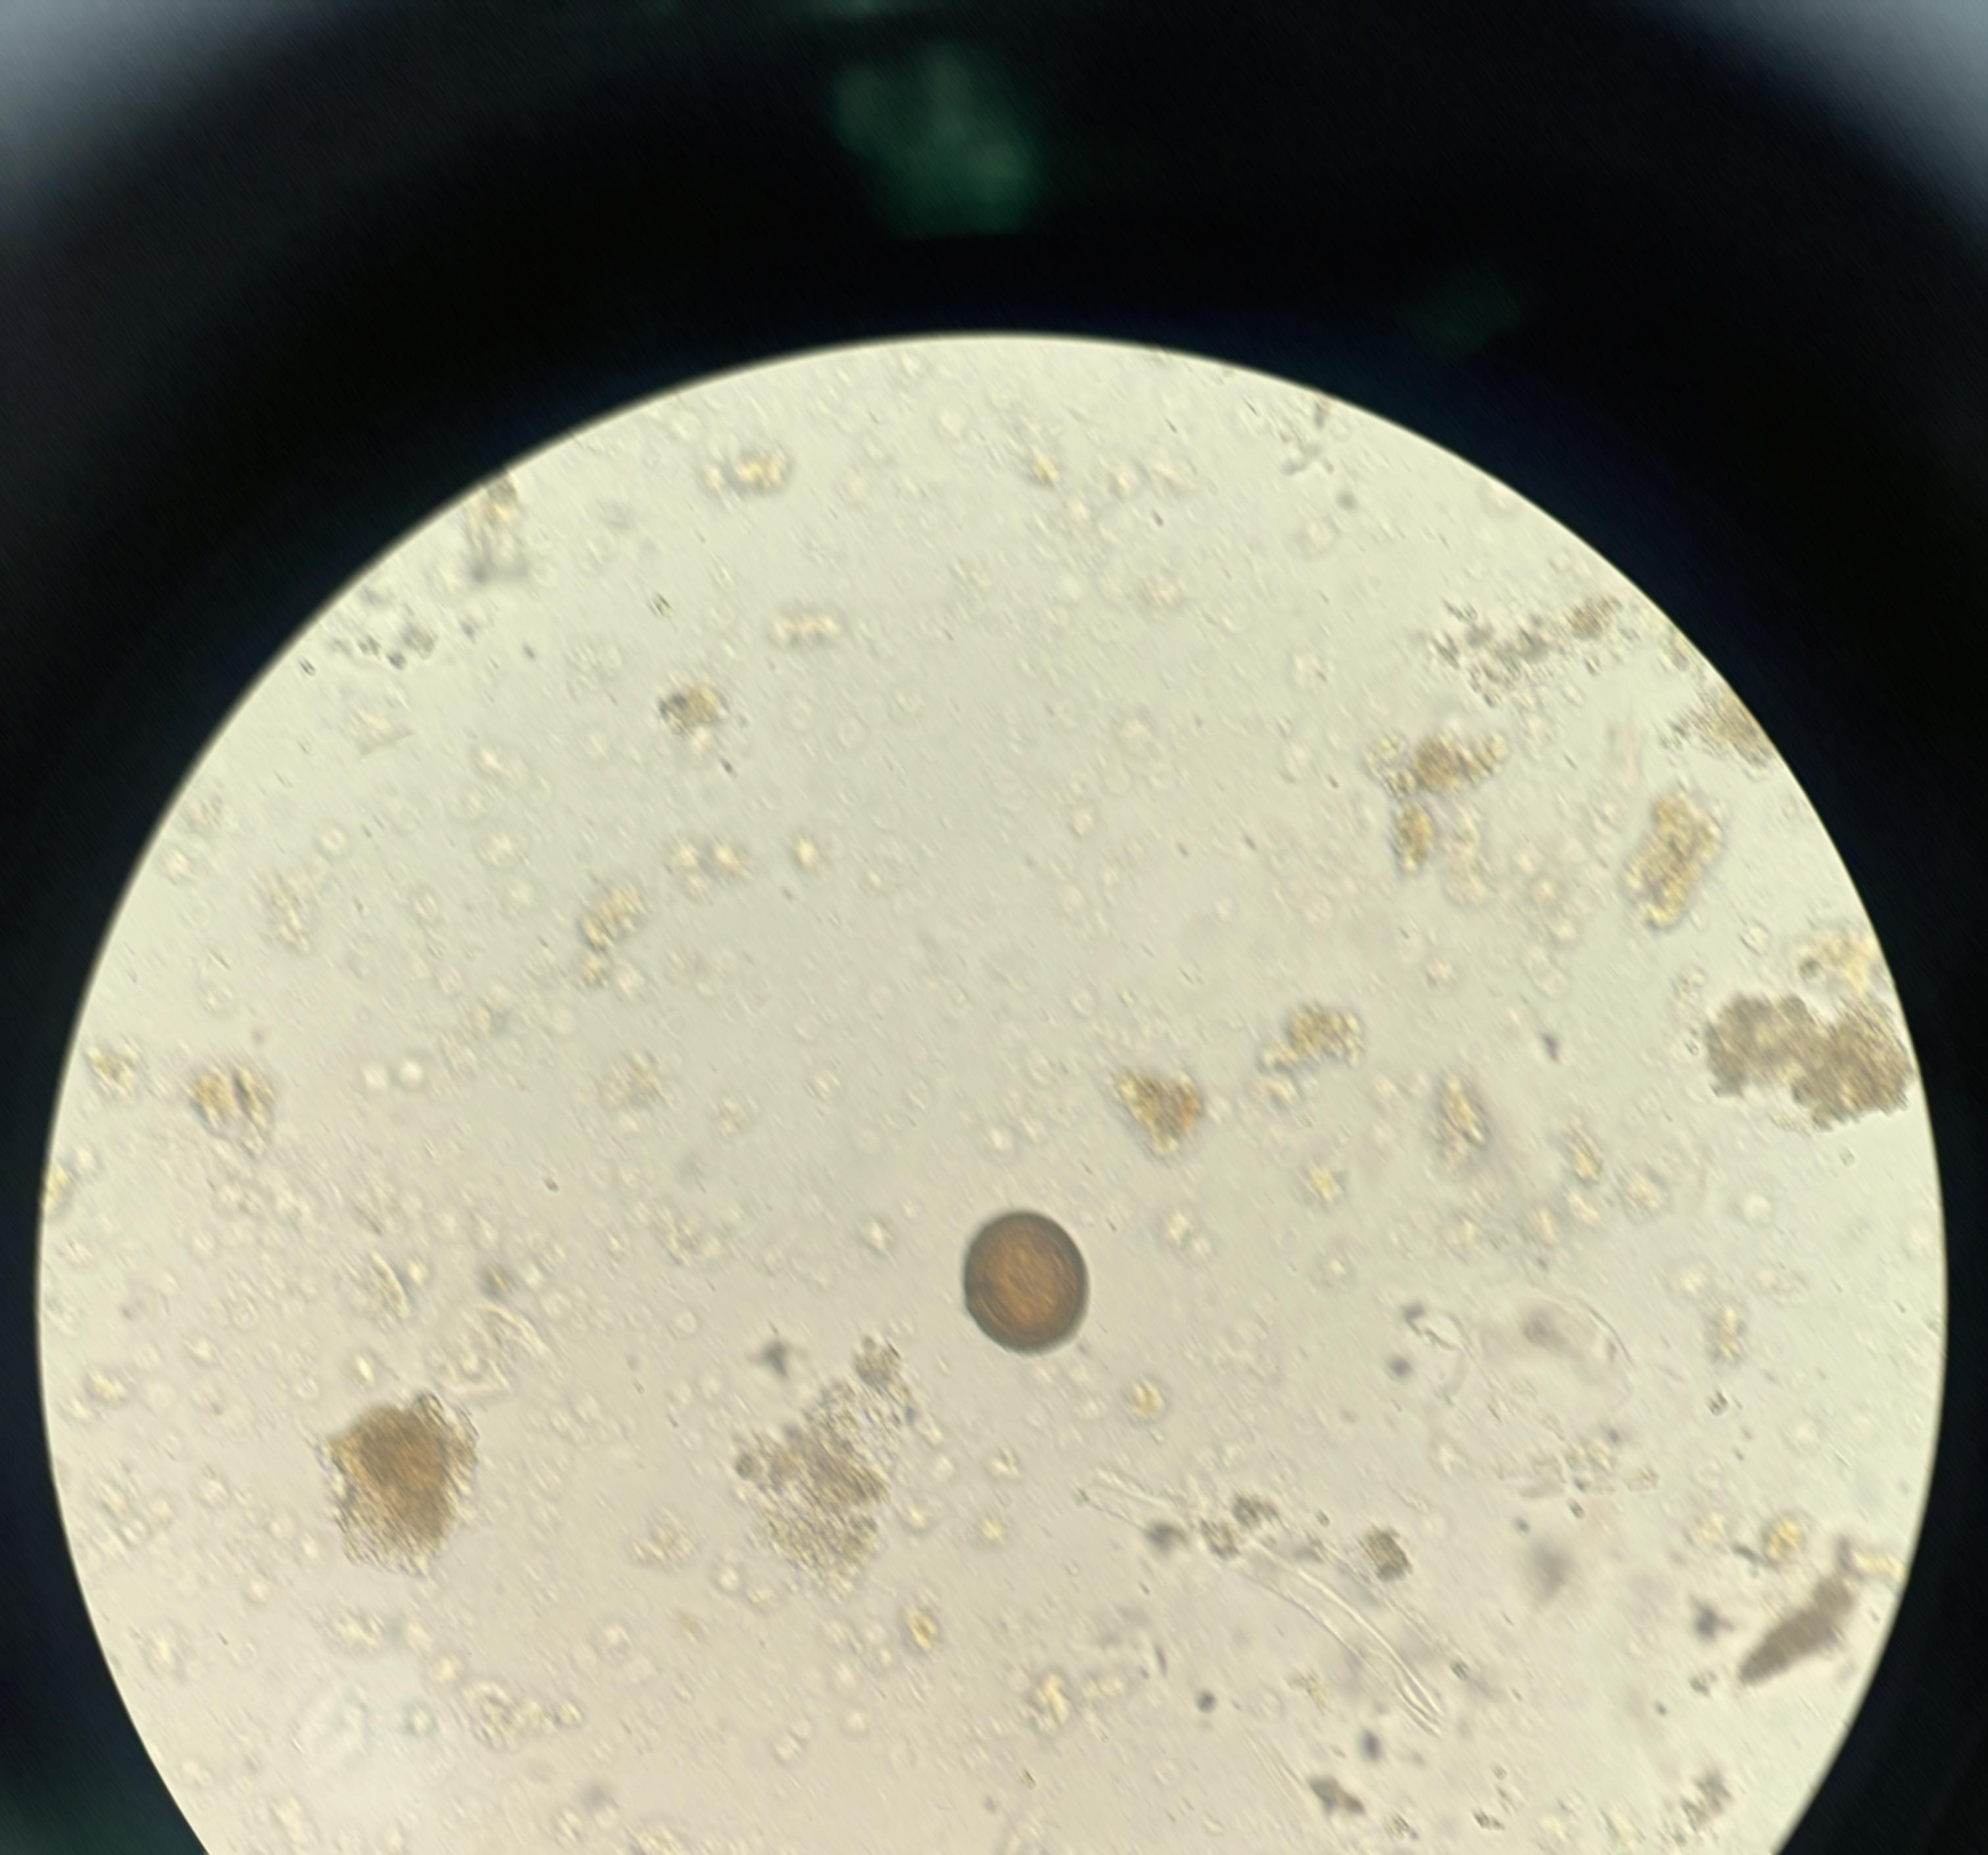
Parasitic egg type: Taenia spp. egg